Question: I would like to add a "preview" stripe to a site.
I like what blogger does when you click to preview editing a post (Anteprima means preview in italian)

Do you know how to make it as a layer in order to plug it without modifying the main html code of my site?
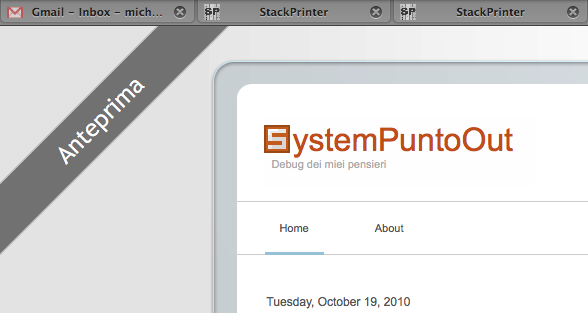
Answer: Here's another option to play with. Just fiddle around with the values. I used webkit rotation in this sample. For more rotation compatibility, see <URL>
CSS:
'''
.preview {
position:absolute;
top:50px;
left:-125px;
width:400px;
font-size:32px;
text-align:center;
background-color:#888;
color:#fff;
border:1px solid black;
-webkit-transform:rotate(-45deg);
-webkit-transform-origin-x:50%;
-webkit-transform-origin-y:0px;
}
'''
and the HTML:
'''
<div class="preview">Preview</div>
'''